Question: I'm trying to get the total score by checking the checkbox on Vue.js, but I can't subtract from the total score when the same checkbox is clicked.
'''
<template>
<div class="container">
<ul class="list-group" v-for="(data,key) in questionData" :key="key">
<li class="list-item" style="list-style-type:none;">
<h3 class="title">{{data.title}}</h3>
</li>
<ul class="list-group" >
<li class="list-question" v-for="(title,key) in data.questions" :key="key" style="list-style-type:none;"><input type="checkbox" @click="total(data.id, title.id)" :id="title.id" :value="title.question" v-model="selected">{{ title.question}} </li>
</ul>
</ul>
<div class="alert">
Toplam Puan : {{totalScore}}
</div>
</div>
</template>
<script>
import {dataMixin} from "./dataMixin"
export default {
mixins : [dataMixin],
data () {
return{
checked : false,
questionData : [],
selected : [],
totalScore : 0
}
},
methods :{
total(dataId,titleId){
this.questionData.forEach(data => {
data.questions.forEach(element => {
if(dataId == data.id && titleId == element.id){
this.checked = !this.checked;
if (this.checked == true){
this.totalScore += element.score
}
else {
this.totalScore -= element.score
}
}
});
});
}
},
created(){
this.getDataQuestions()
.then(response => {
this.questionData = response.data;
console.log(this.questionData)
})
}
}
</script>
'''
'''
[
{
"id" : 1,
"title" : "Sozlesme Dogrulamasi",
"questions" : [
{
"id" : 1,
"question" : "Gelistirici tum isterleri karsilayabilecegi guvenini vermektedir.",
"score" : 5
},
{
"id" : 2,
"question" : "Isterler tutarli olup kullanici gereksinimlerini kapsamaktadir.",
"score" : 5
}
]
}
]
'''

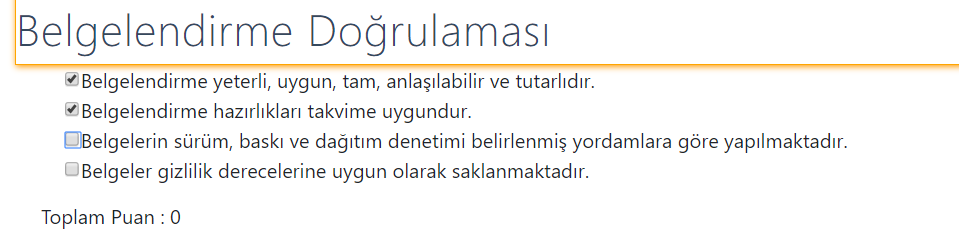
Answer: In my opinion using an array to store selected values is not a good design (using a 'checked' boolean is worse). You have a very nice, functioning object structure for your questions and we can easily work with that.
Your question structure can easily be viewed as this:
'''
[
{
"id" : 1,
"title" : "Group 1",
"questions" : [
{
"id" : 1,
"question" : "A question",
"score" : 5,
"selected" : false
},
{
"id" : 2,
"question" : "Another question",
"score" : 5,
"selected" : false
}
]
},
{ ... }
]
'''
So it's easy to calculate the total score for each question group:
'''
const groupScore = group.questions
.reduce((score, question) => question.selected ? score + question.score : score, 0)
'''
And once you have the score for each question group, you can calculate the total score:
'''
const totalScore = groupScoreArray.reduce((total, groupScore) => total + groupScore, 0)
'''
---
So, given the data structure above, you can use a computed property to calculate total score.
'''
<template>
<div class="container">
<ul class="list-group" v-for="(data, index) in questionData" :key="index">
<li class="list-item" style="list-style-type:none;">
<h3 class="title">{{data.title}}</h3>
</li>
<ul class="list-group" >
<li class="list-question" v-for="(title, qindex) in data.questions" :key="qindex" style="list-style-type:none;">
<!-- Delete click event, bind data to title.selected -->
<input type="checkbox" :id="title.id" v-model="title.selected">
{{ title.question}}
</li>
</ul>
</ul>
<div class="alert">
Toplam Puan : {{totalScore}}
</div>
</div>
</template>
'''
'''
export default {
data () {
return {
questionData : [{
"id" : 1,
"title" : "Sozlesme Dogrulamasi",
"questions" : [{
"id" : 1,
"question" : "Gelistirici tum isterleri karsilayabilecegi guvenini vermektedir.",
"score" : 5
}, {
"id" : 2,
"question" : "Isterler tutarli olup kullanici gereksinimlerini kapsamaktadir.",
"score" : 5
}]
}, {
"id" : 2,
"title" : "Sozlesme Dogrulamasi",
"questions" : [{
"id" : 1,
"question" : "Gelistirici tum isterleri karsilayabilecegi guvenini vermektedir.",
"score" : 2
}, {
"id" : 2,
"question" : "Isterler tutarli olup kullanici gereksinimlerini kapsamaktadir.",
"score" : 3
}]
}]
};
},
computed: {
totalScore() {
const scoreMap = this.questionData.map(questionItem =>
questionItem.questions.reduce((sum, q) => {
return q.selected ? sum + q.score : sum
}, 0));
return scoreMap.reduce((sum, score) => sum + score, 0);
}
}
}
'''
This is a working example in my local environment (vue@2.6.10, vue-cli@4.0.0), and here is a codepen: <URL>